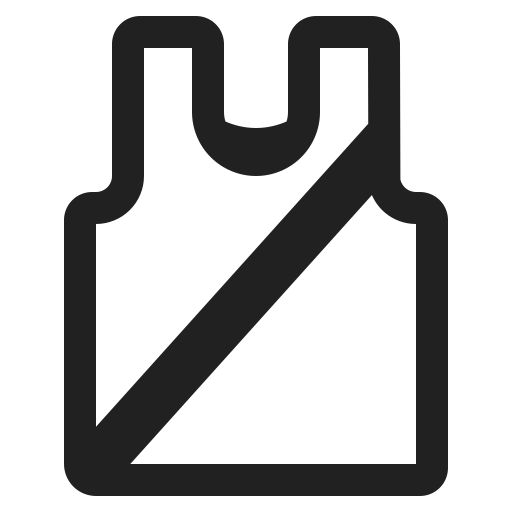
running shirt high contrast